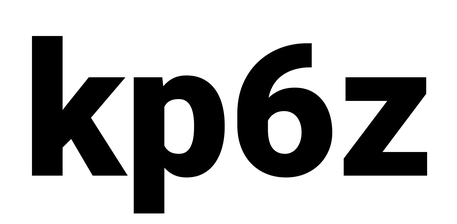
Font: Roboto_Black